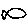
Label: fish